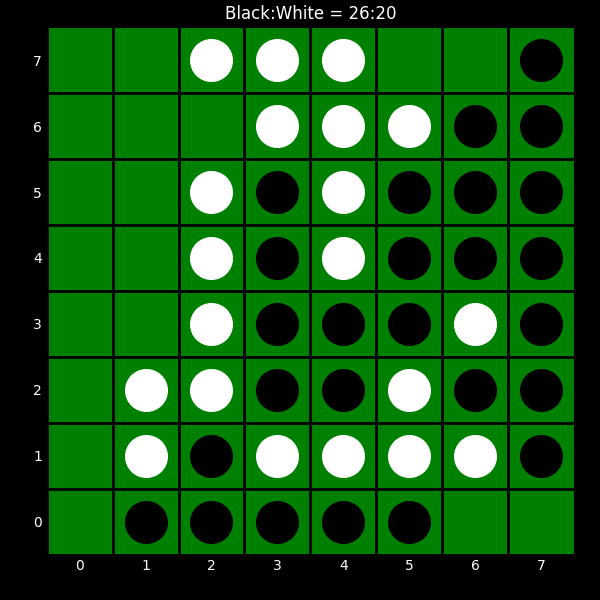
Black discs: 26
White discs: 20